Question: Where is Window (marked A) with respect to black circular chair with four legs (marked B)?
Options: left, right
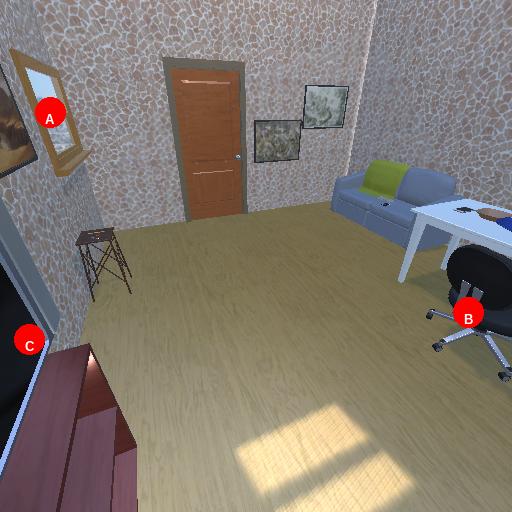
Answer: left